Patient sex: M
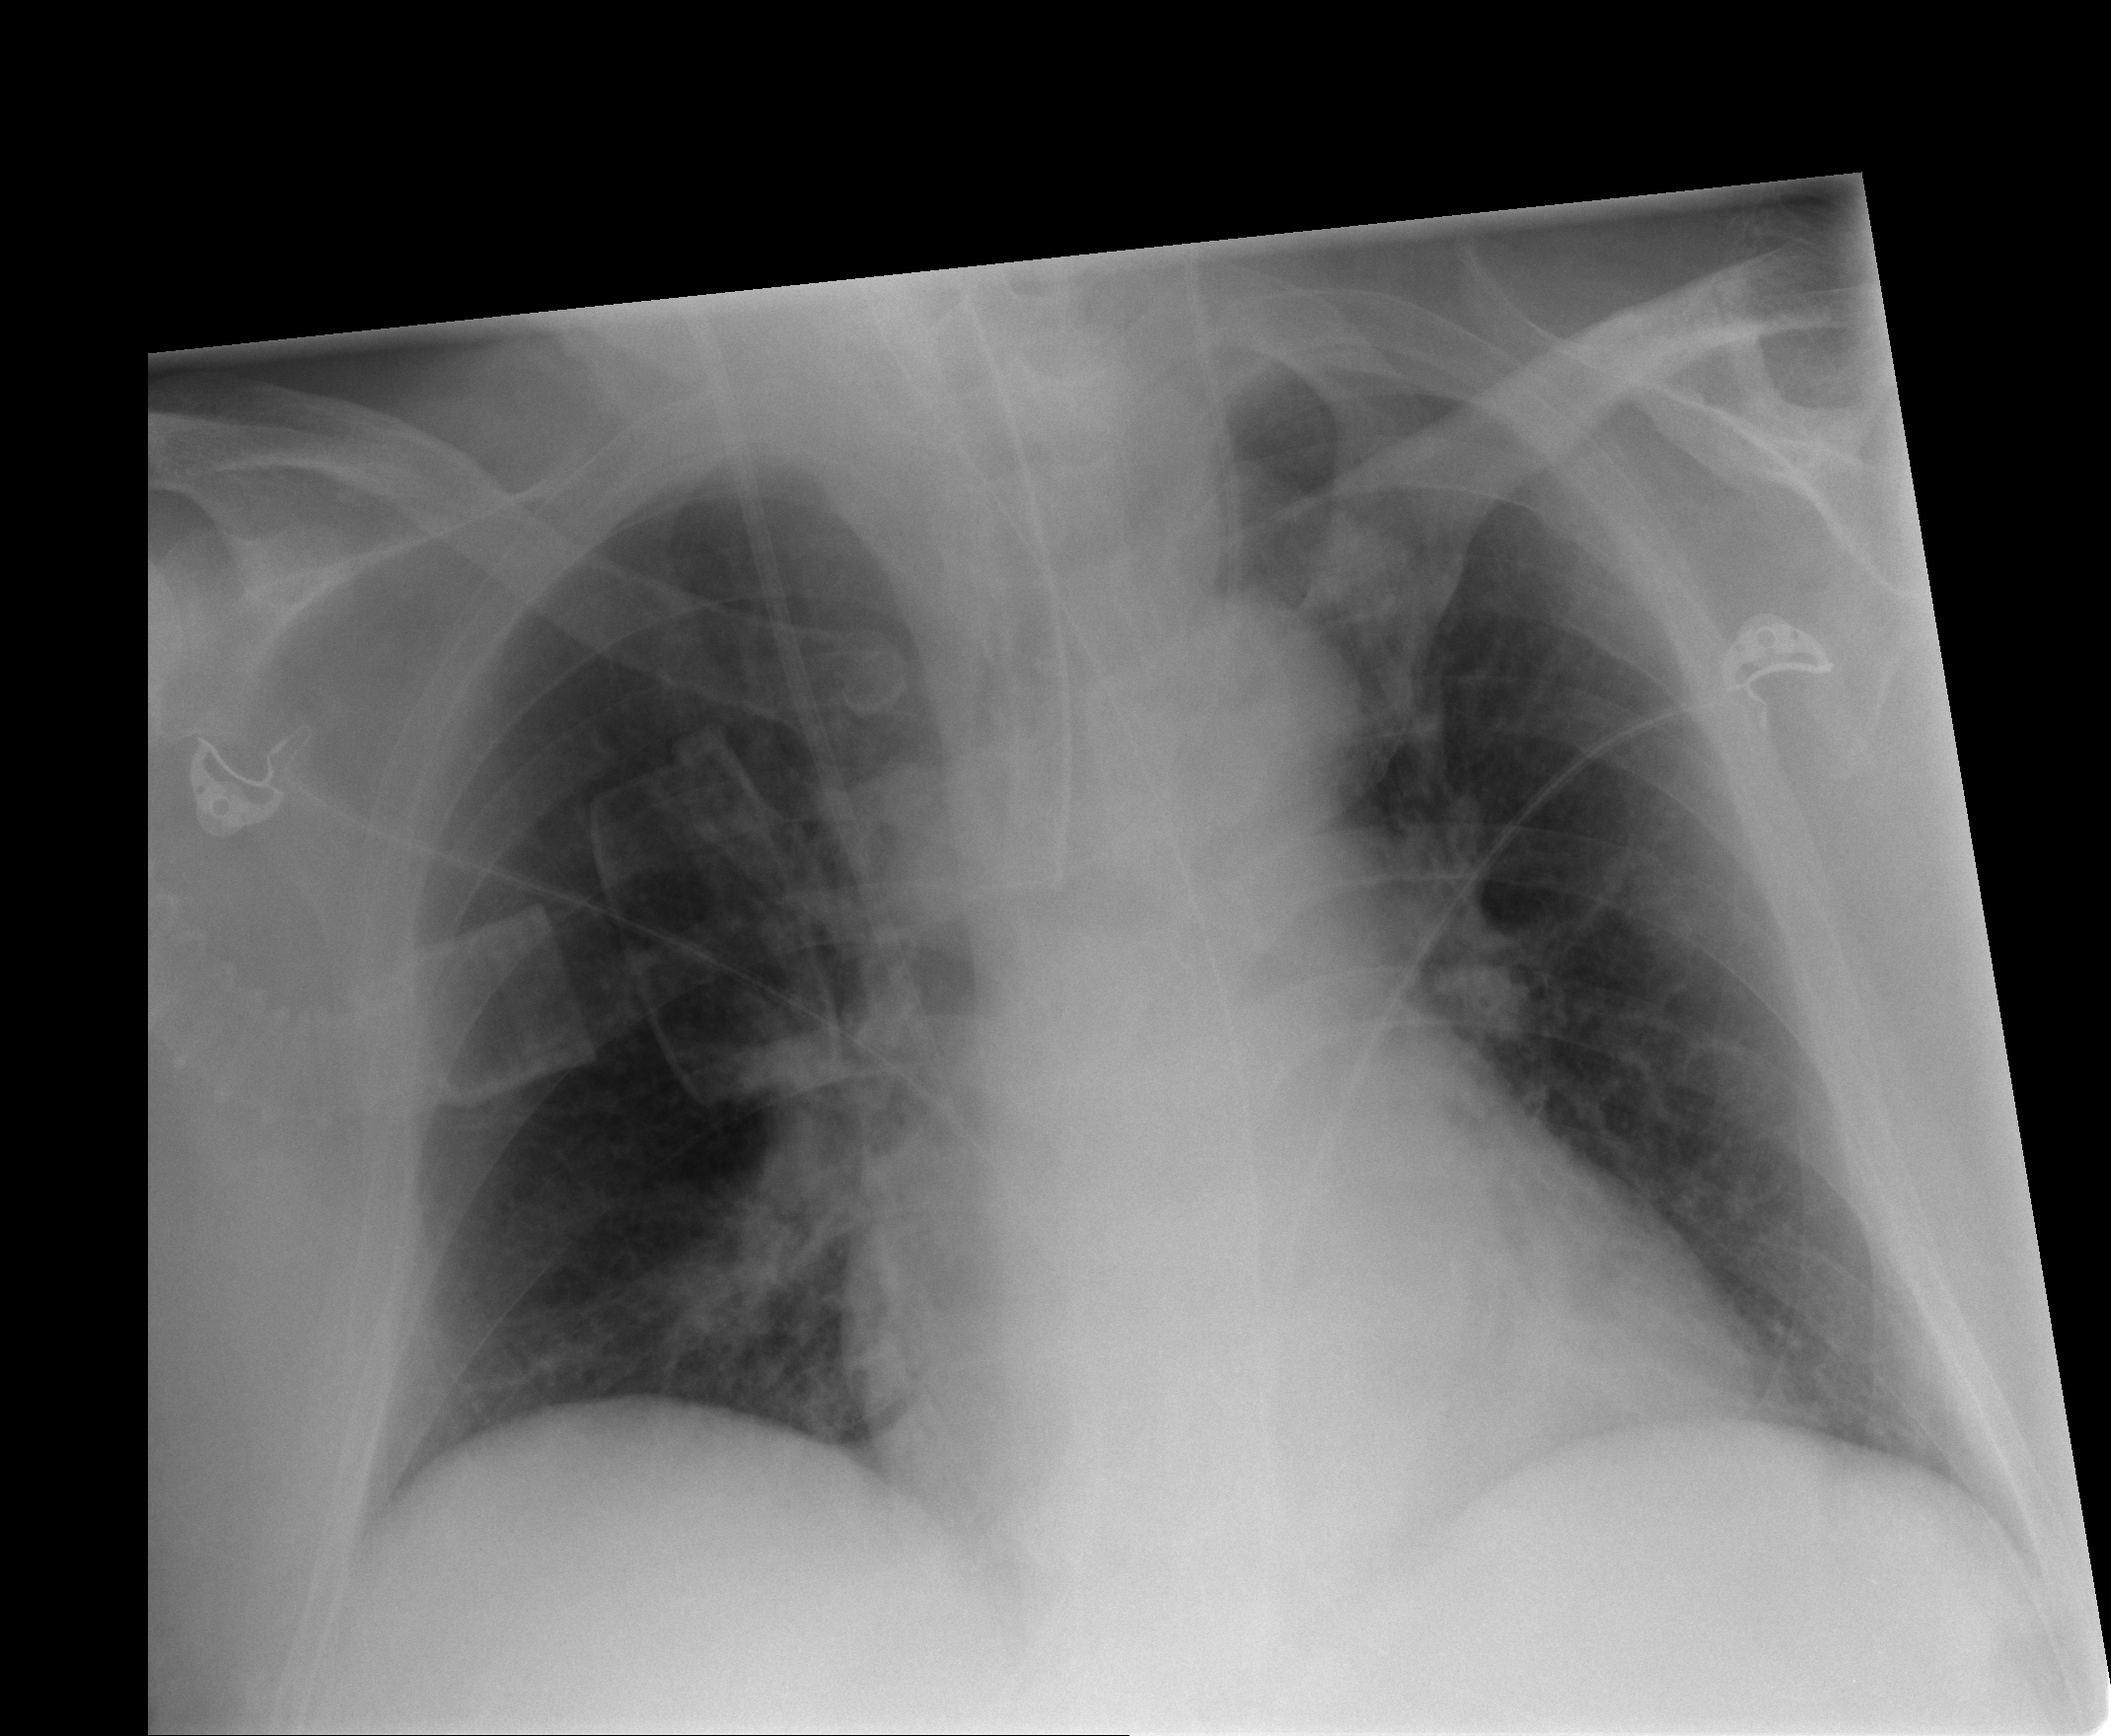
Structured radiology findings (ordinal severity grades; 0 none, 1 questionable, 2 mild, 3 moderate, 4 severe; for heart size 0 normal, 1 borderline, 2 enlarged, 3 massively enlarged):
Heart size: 1
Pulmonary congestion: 1
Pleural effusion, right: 0
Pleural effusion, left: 0
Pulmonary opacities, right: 0
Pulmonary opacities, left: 0
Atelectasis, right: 0
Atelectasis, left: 0